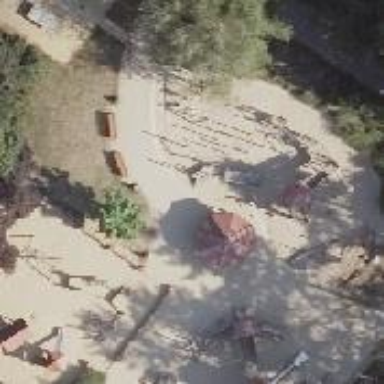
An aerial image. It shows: Sandpit playground.